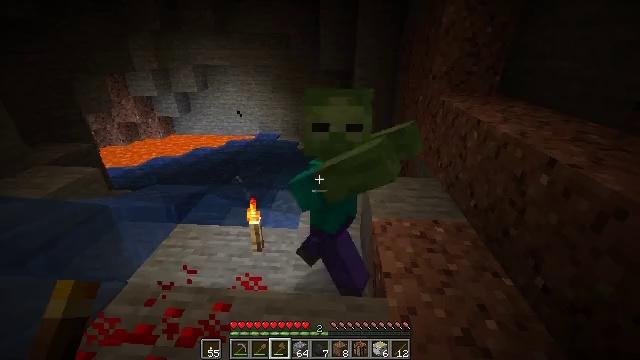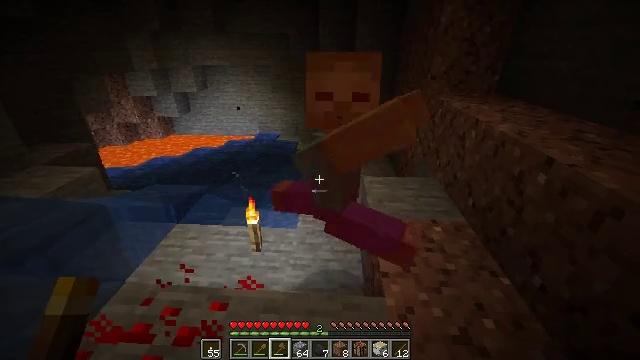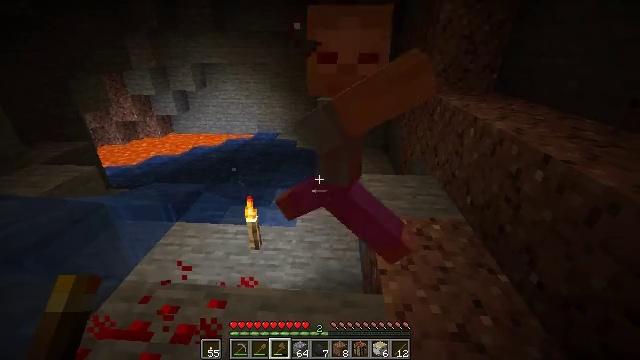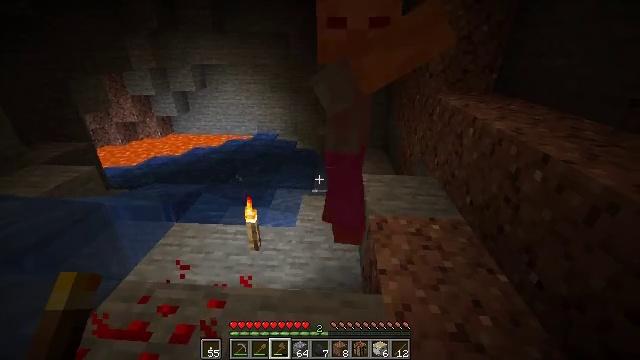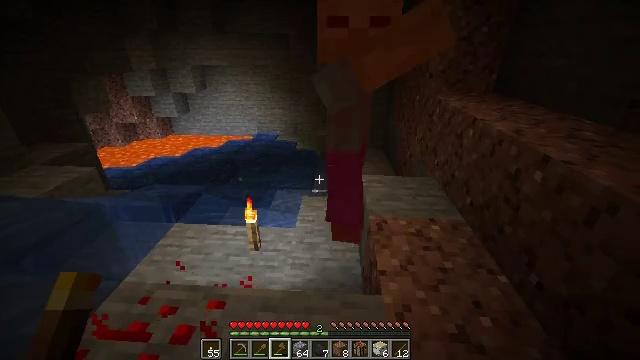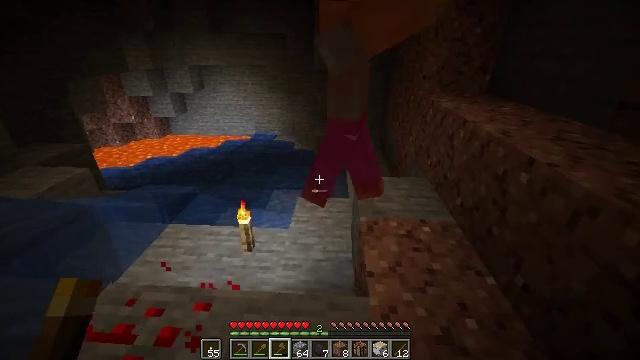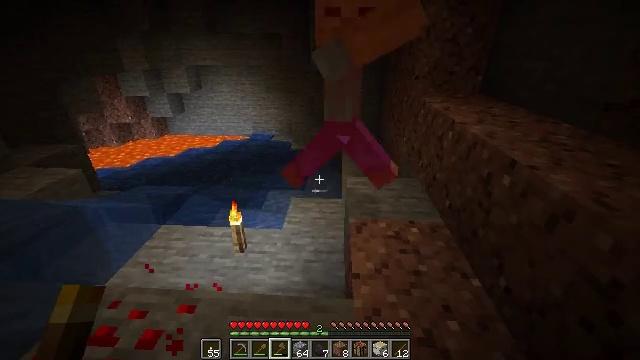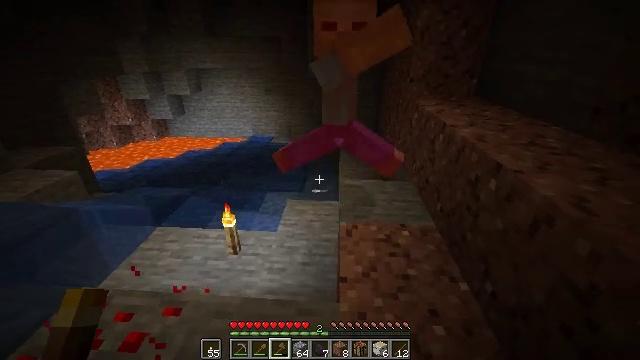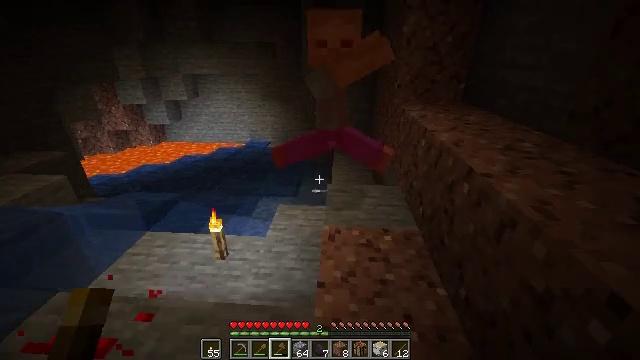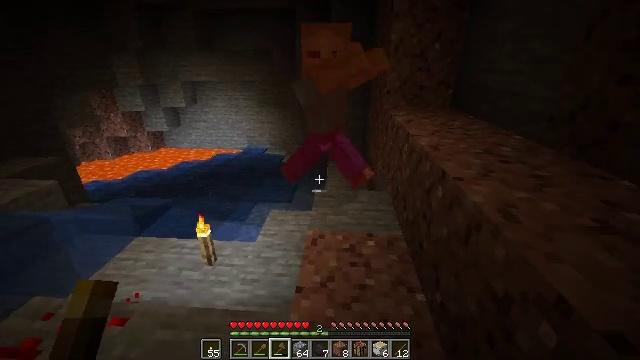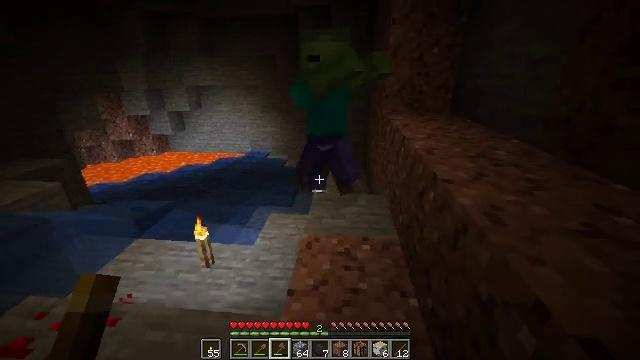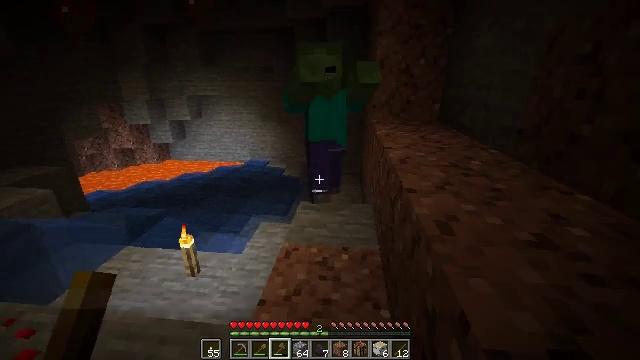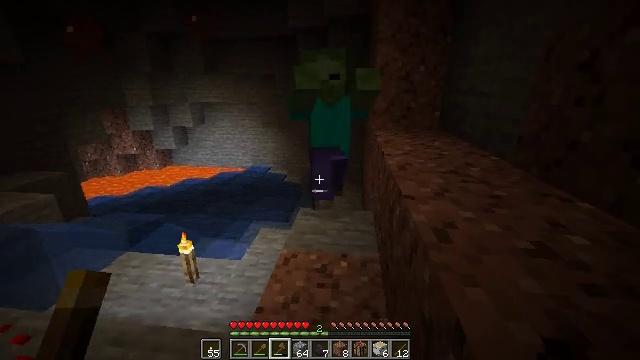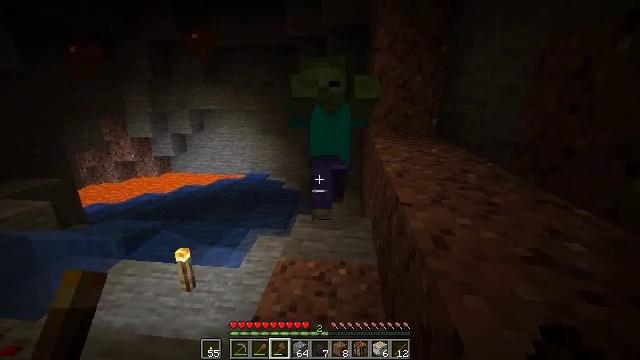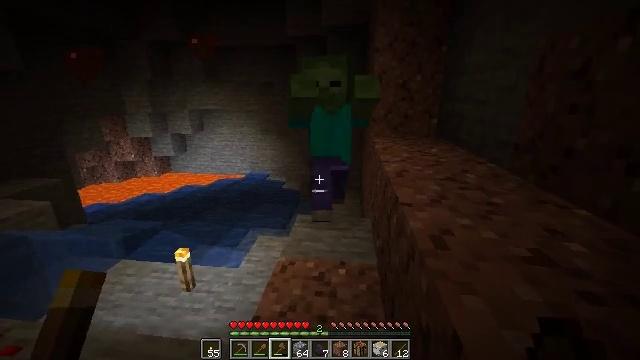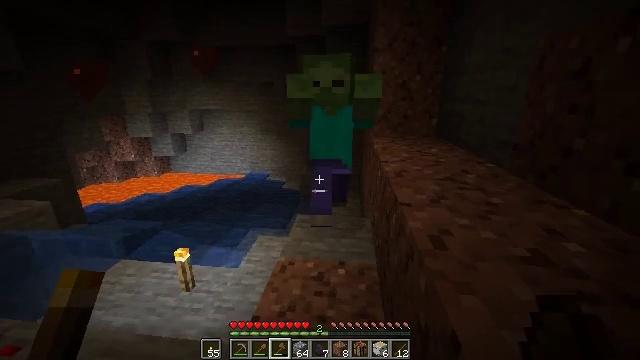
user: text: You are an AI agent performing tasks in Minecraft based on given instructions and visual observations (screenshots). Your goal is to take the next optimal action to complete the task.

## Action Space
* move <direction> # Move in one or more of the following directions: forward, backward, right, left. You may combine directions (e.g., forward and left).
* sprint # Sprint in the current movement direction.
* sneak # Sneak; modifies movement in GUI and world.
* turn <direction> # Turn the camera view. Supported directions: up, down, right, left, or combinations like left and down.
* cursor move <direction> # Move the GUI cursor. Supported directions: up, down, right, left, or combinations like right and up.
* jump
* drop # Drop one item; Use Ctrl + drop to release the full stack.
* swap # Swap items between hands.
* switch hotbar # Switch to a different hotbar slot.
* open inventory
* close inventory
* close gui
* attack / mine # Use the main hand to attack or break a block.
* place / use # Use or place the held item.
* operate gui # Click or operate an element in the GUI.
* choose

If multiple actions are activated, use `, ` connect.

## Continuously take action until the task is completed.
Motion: motion action
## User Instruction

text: Combat the zombie.
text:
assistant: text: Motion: attack / mine
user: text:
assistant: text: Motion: attack / mine
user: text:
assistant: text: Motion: attack / mine
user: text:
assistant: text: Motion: attack / mine
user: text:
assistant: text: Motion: move right
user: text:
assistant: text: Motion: move right
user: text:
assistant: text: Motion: move right
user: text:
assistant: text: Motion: move right, turn up
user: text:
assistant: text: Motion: move right, turn up
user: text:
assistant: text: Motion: move right, turn left and up
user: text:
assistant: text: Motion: turn up
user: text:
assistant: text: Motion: turn up
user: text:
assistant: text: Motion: turn up
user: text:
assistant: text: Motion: no_op
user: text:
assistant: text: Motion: no_op
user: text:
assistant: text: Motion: no_op
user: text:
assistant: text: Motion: move back
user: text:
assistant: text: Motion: move back, turn right and up
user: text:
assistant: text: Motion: move back
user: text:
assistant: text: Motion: move back, attack / mine
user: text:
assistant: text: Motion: move back and move left, turn right, attack / mine
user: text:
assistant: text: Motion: move back and move left, turn right and up, attack / mine
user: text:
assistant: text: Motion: move back and move left
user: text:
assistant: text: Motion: move back and move left
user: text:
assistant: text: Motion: no_op